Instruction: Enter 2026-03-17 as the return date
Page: home
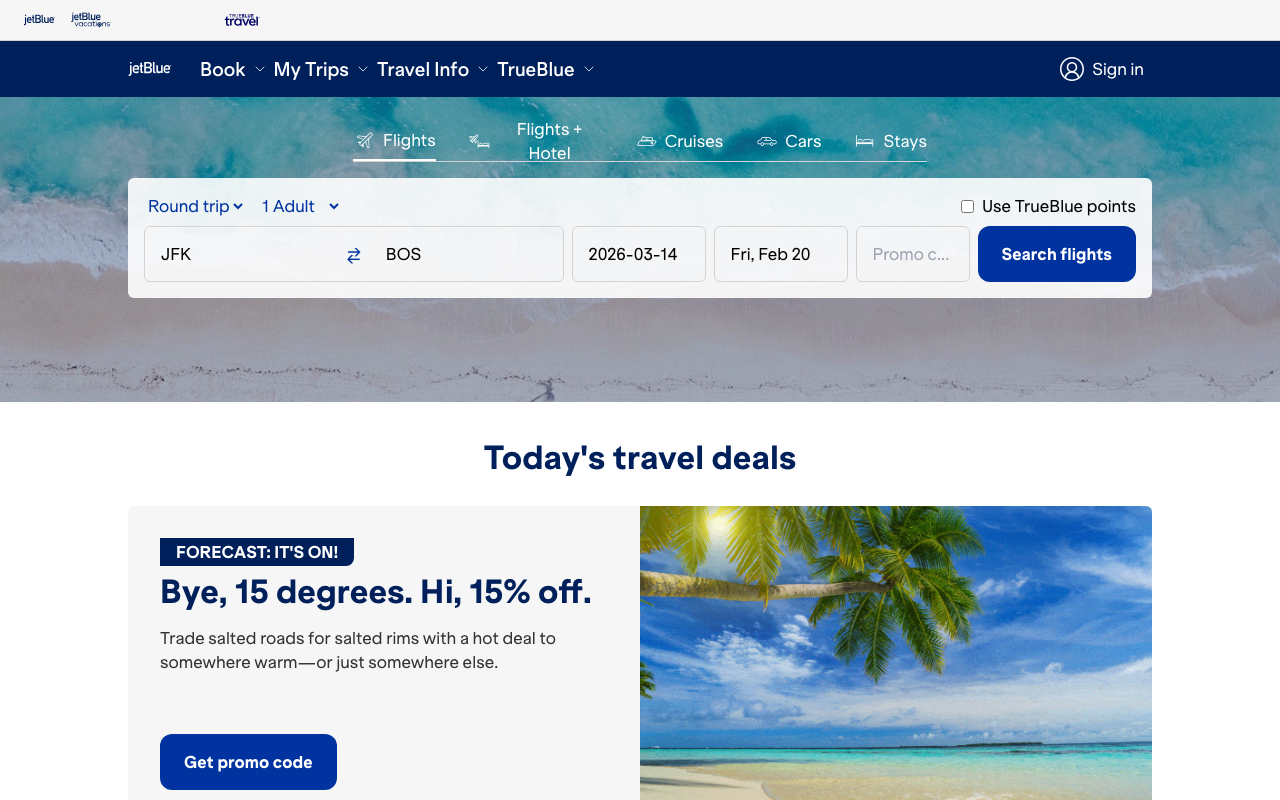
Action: type